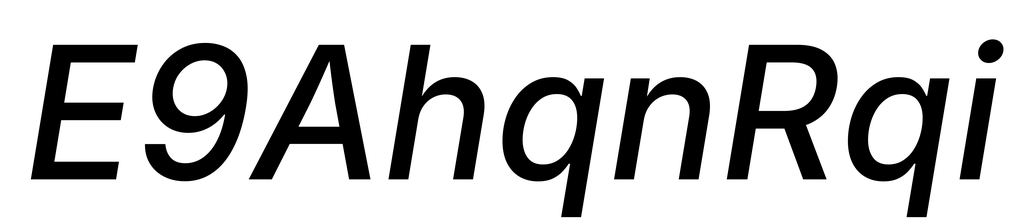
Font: Inter-Italic_Medium_Italic